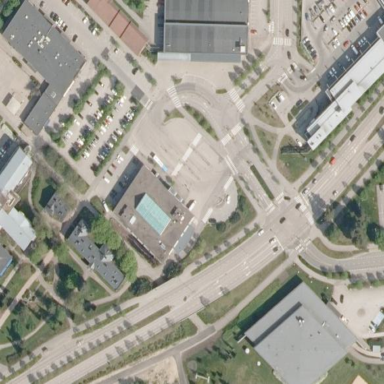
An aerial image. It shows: Bus station which is also public transport station.